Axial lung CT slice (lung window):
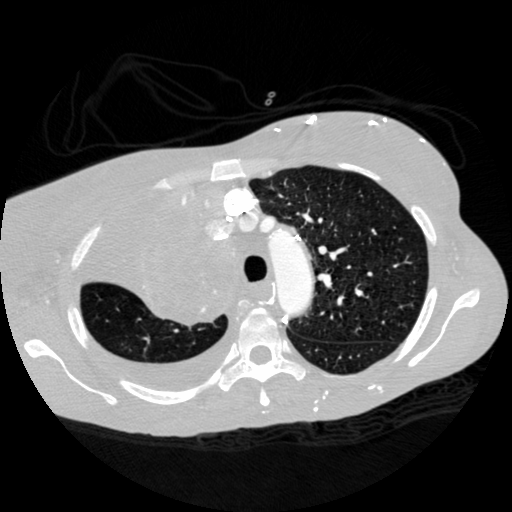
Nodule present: no